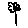
Label: flower